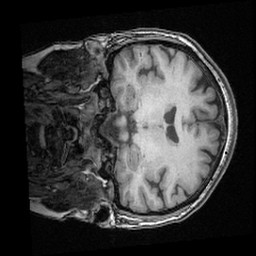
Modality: T1w
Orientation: coronal
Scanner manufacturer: ge
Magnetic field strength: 3 T
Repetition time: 0.008572 s
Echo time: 0.003384 s